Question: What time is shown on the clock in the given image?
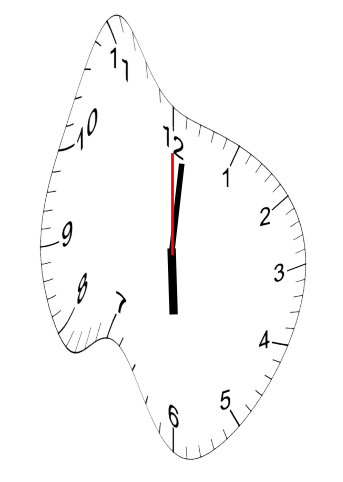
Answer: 06:01:00